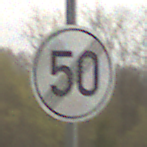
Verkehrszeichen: EndeGeschwindigkeit50
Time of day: MorningAfternoon
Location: Outdoor (Suburban)
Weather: Overcast
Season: NotSpecified
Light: Natural